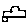
Label: car